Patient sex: M
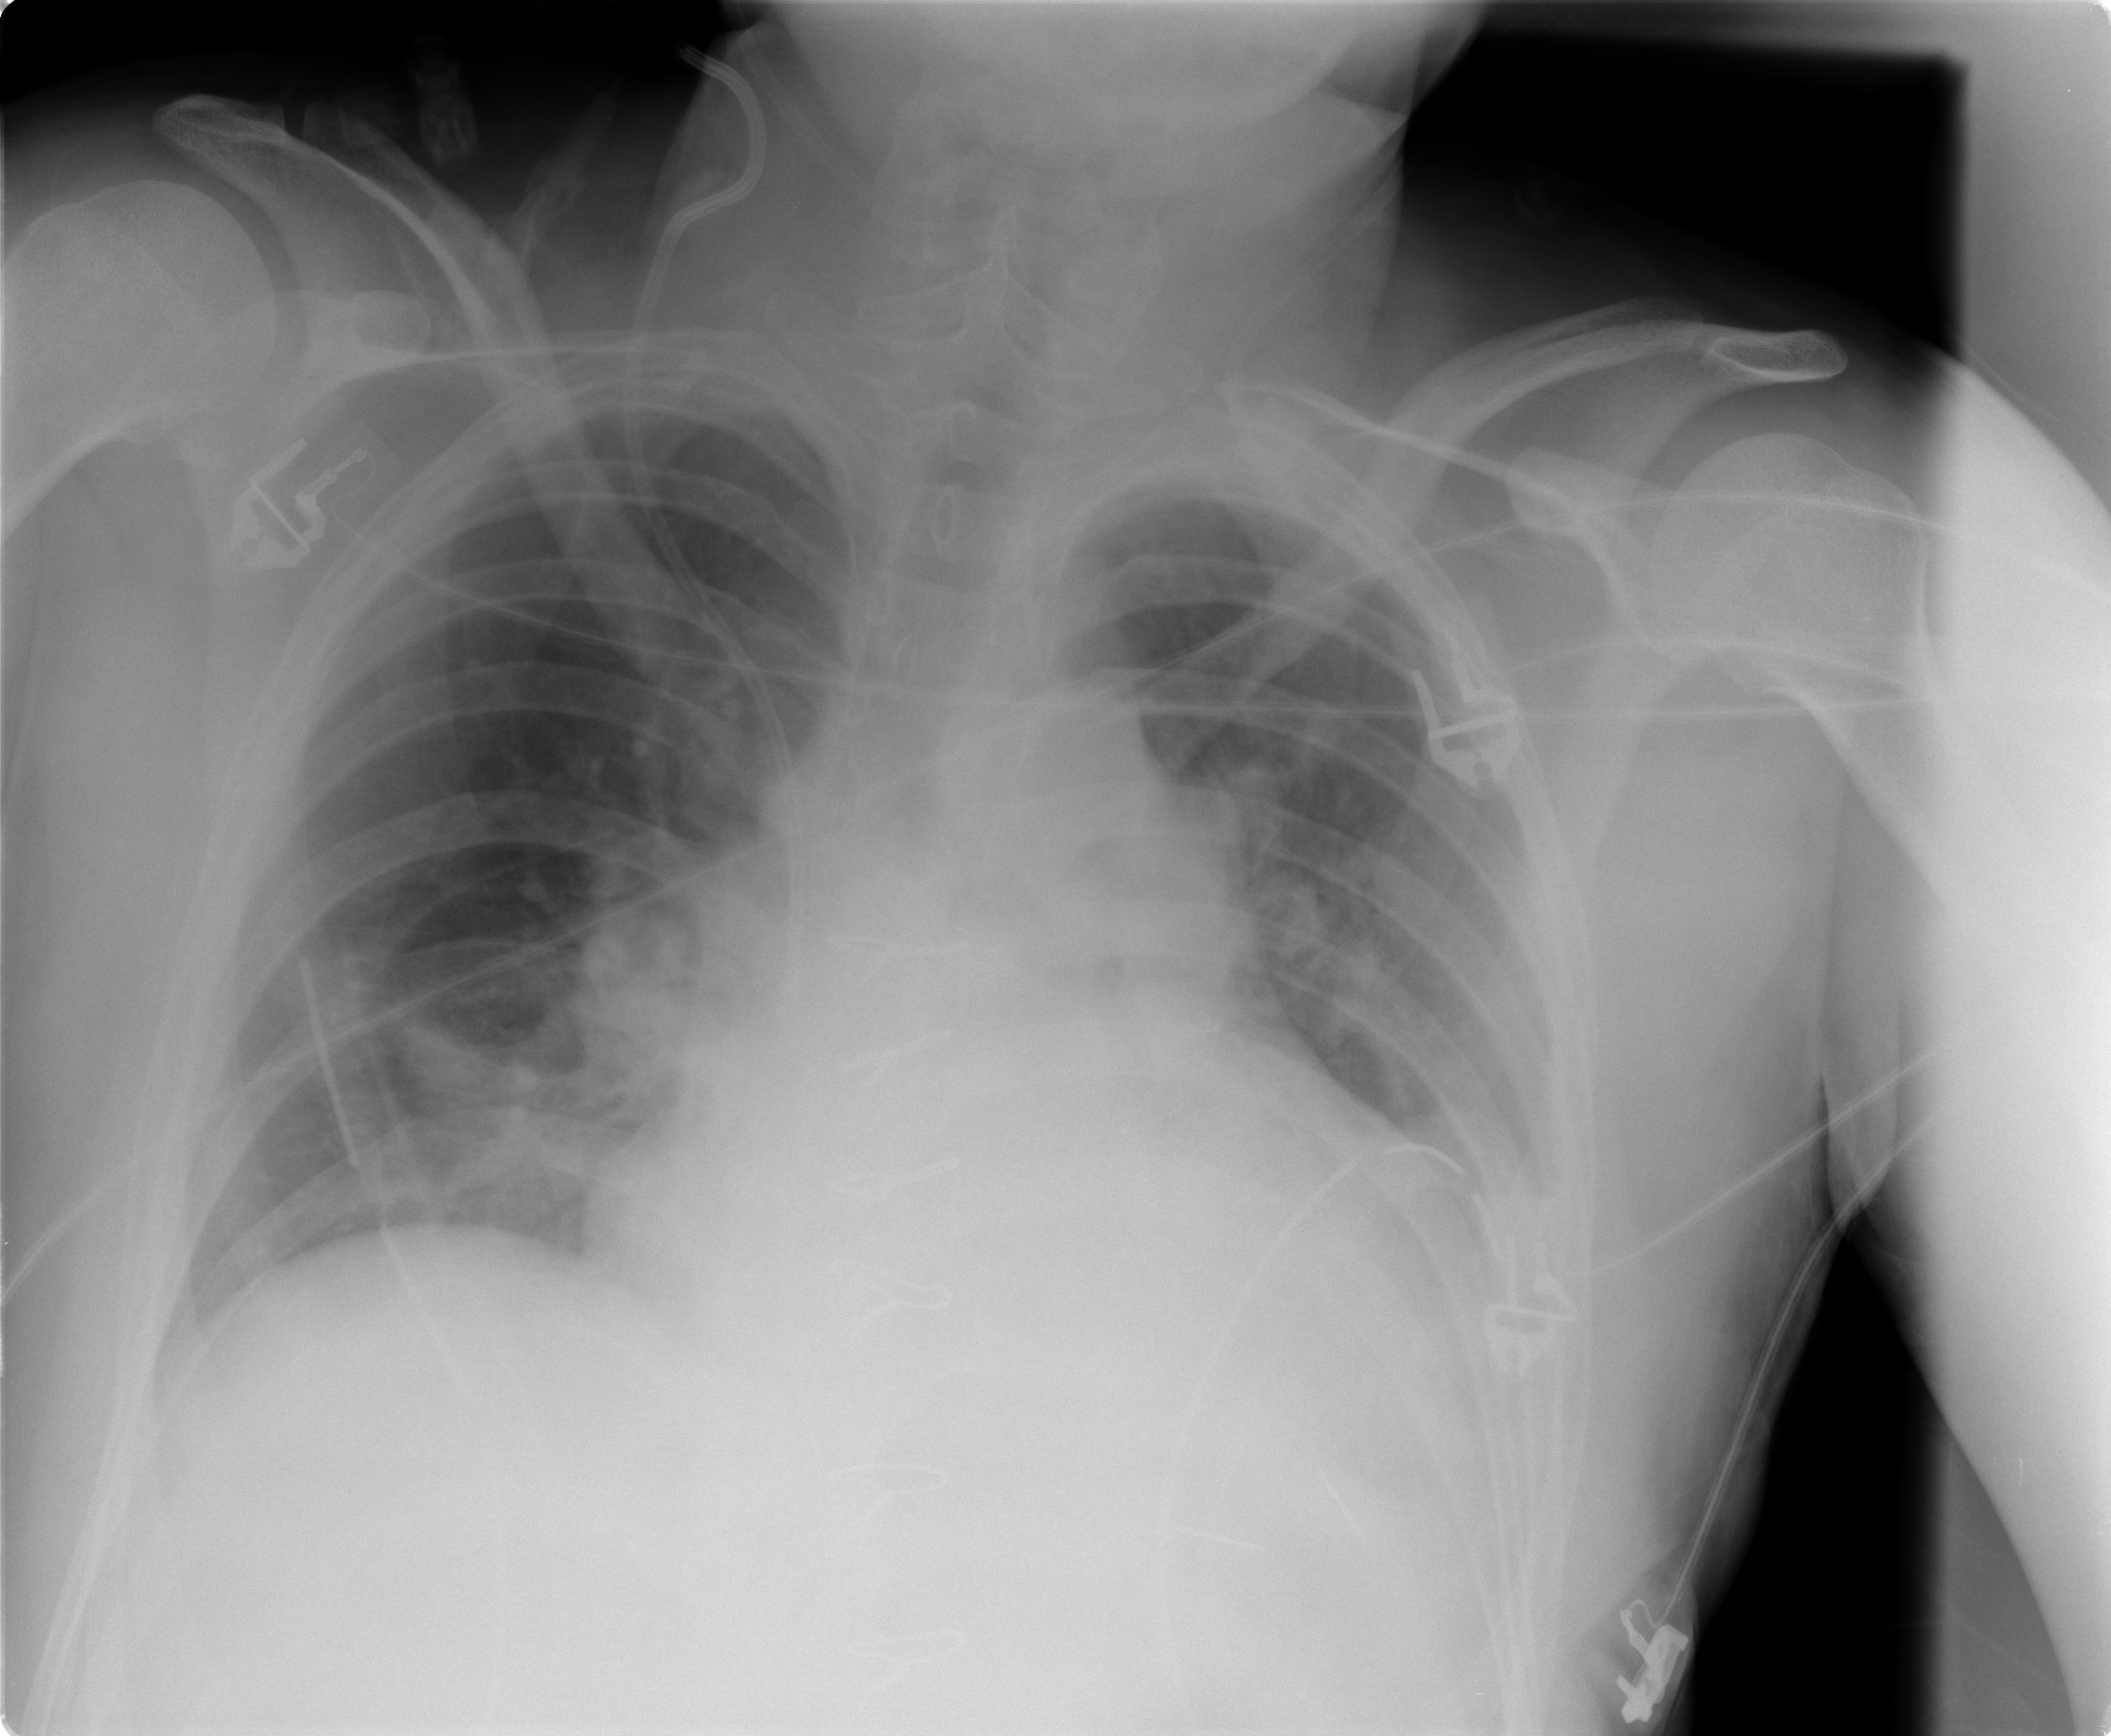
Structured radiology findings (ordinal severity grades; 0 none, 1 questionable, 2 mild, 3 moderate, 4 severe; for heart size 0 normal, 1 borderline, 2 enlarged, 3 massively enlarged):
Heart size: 3
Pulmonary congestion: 2
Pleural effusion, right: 0
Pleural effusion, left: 2
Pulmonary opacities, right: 0
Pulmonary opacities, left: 0
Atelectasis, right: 2
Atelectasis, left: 2